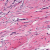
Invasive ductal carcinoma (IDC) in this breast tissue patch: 0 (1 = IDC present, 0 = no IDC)